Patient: sex M, age 65
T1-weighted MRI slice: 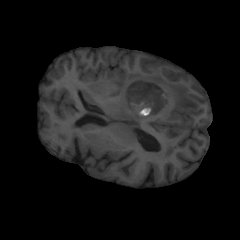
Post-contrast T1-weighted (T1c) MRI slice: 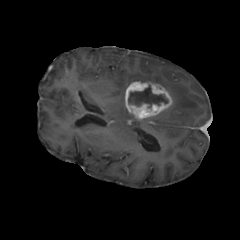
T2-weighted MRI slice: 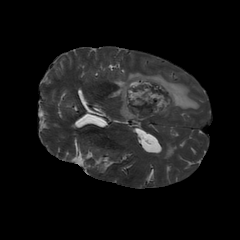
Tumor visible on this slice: yes
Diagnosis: Glioblastoma, IDH-wildtype
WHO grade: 4